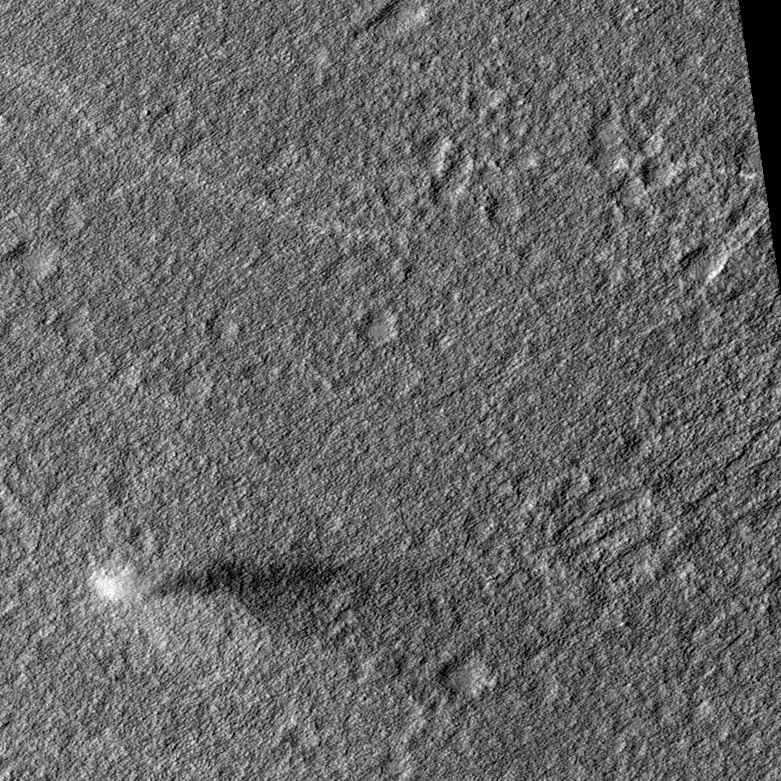
Label: dustdevil